Question: I am creating 'UIImagePickerController' to take a photo like this. However, at this statement,
'''
cameraUI.mediaTypes = [kUTTypeImage]
'''
it shows error like this:
> fatal error: array element cannot be bridged to Objective-C
How shall I do? I am now using Xcode 6 beta version 4.
'''
func presentCamera()
{
cameraUI = UIImagePickerController()
cameraUI.delegate = self
cameraUI.sourceType = UIImagePickerControllerSourceType.Camera
cameraUI.mediaTypes = [kUTTypeImage]
cameraUI.allowsEditing = false
self.presentViewController(cameraUI, animated: true, completion: nil)
}
'''
Edited - I have got error like this.

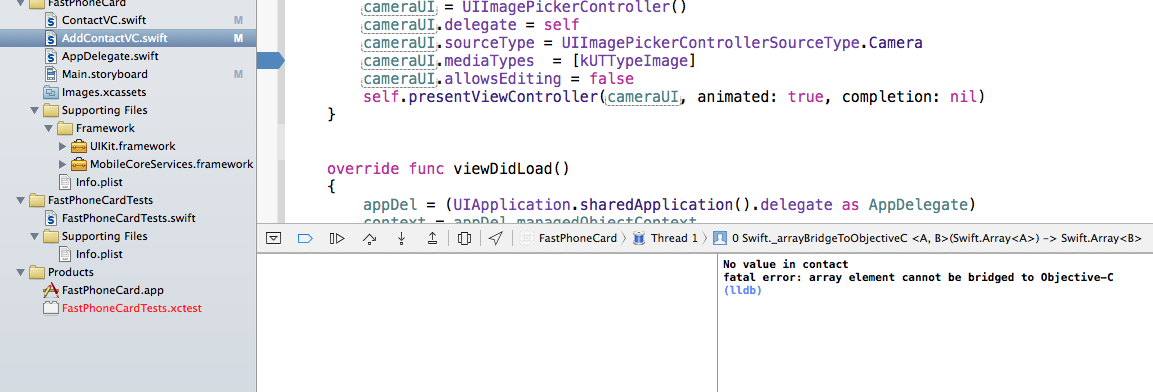
Answer: You need to import 'MobileCoreServices' as 'kUTTypeImage' defined in 'MobileCoreServices' as 'let kUTTypeImage: CFString!'.
So add the framework 'MobileCoreServices' and write 'import MobileCoreServices' in your '.swift' file.
'BuildPhase''Link Libraries''+''MobileCoreServices.framework'
and add 'import MobileCoreServices' in your '.swift' file.
: Replace your line with as kUTTypeImage is optional so unwrap it
'''
cameraUI.mediaTypes = [kUTTypeImage!]
'''